Question: I'm kind of new to morris.js and finally got some things work except I don't get how to change values. On the bottom of the charts are years, but I'd like to do distances (let's say KM's / or Miles) and left side minutes.
Example:

Does anyone know how to get this working?
I'm using the following code:
'''
<script>
Morris.Area({
element: 'pace',
data: [
{ distance: '1km', value: 4.30 },
{ distance: '2km', value: 4.35 },
{ distance: '3km', value: 4.21 },
{ distance: '4km', value: 4.30 },
{ distance: '5km', value: 4.35 },
{ distance: '6km', value: 4.35 },
{ distance: '7km', value: 4.30 },
{ distance: '8km', value: 4.40 },
{ distance: '9km', value: 4.34 },
{ distance: '10km', value: 4.32 },
{ distance: '11km', value: 4.20 },
{ distance: '12km', value: 4.19 }
],
xkey: 'distance',
// A list of names of data record attributes that contain y-values.
ykeys: ['value'],
labels: ['Value'],
lineColors: ['#c20101'],
fillOpacity: 0.1,
pointFillColors: ['#9e0206']
});
</script>
'''
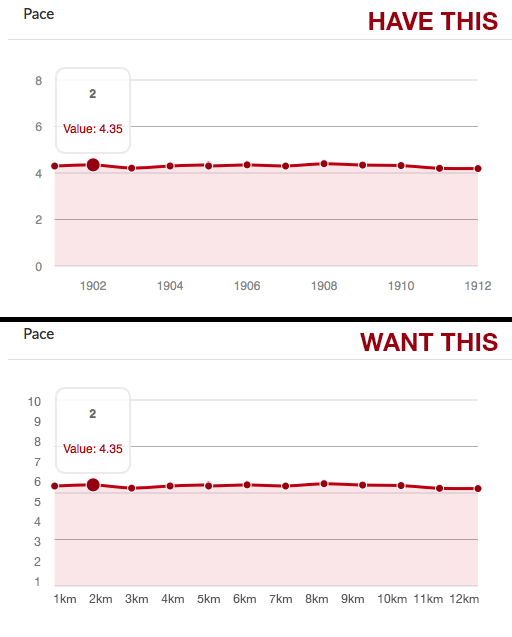
Answer: According to <URL>, it should work if you set your config like this:
'''
parseTime: false,
xLabelFormat: function(x) { return x.label + ' km' }
'''
Hope it helps